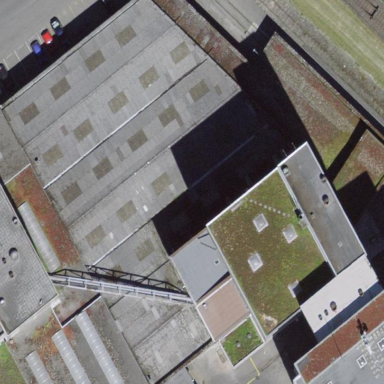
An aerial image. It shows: Commercial building.